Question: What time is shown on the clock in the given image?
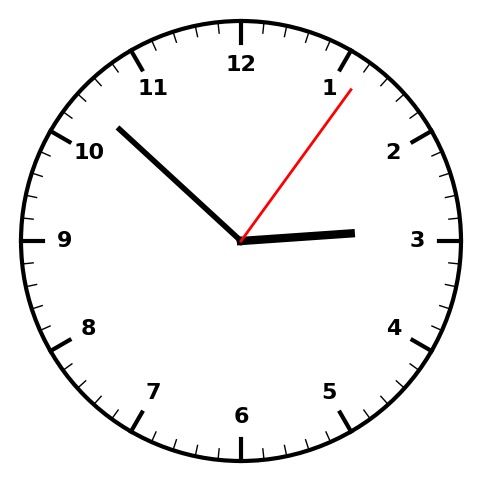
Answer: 02:52:06